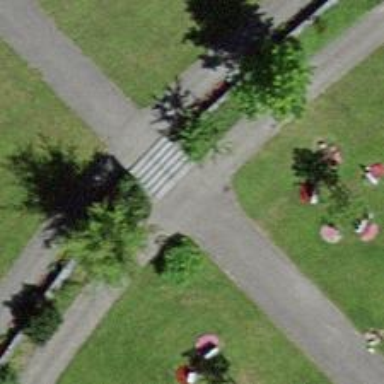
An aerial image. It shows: Set of steps on the road.